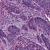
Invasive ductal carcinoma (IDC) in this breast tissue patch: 1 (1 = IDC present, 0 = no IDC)